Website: lowes
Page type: customer-info-address
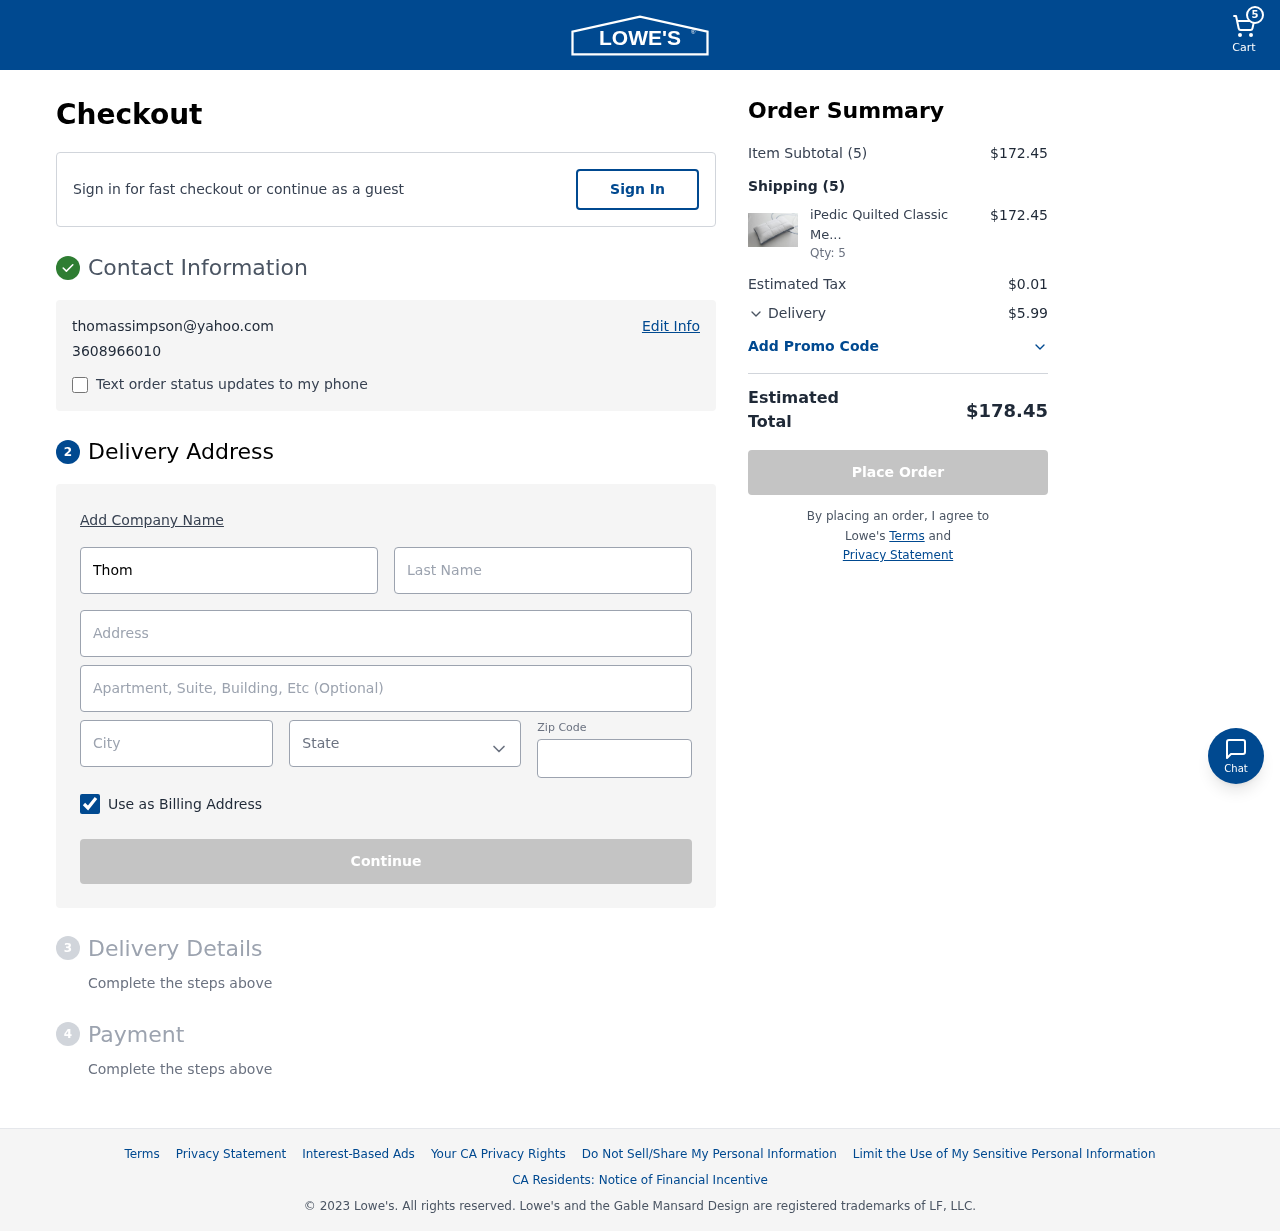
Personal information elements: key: PII_CITY
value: Lake Seth
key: PII_EMAIL
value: thomassimpson@yahoo.com
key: PII_FIRSTNAME
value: Thomas
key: PII_LASTNAME
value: Simpson
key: PII_PHONE
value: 3608966010
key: PII_POSTCODE
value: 46080
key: PII_STATE
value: VI
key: PII_STREET
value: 4933 Sarah Branch
Product elements: key: PRODUCT1_NAME
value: iPedic Quilted Classic Memory Foam Pillow, King
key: PRODUCT1_QUANTITY
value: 5
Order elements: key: ORDER_NUM_ITEMS
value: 5
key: ORDER_SUBTOTAL
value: $172.45
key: ORDER_NUM_ITEMS2
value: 5
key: ORDER_SUBTOTAL2
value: $172.45
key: ORDER_TAX
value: $0.01
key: ORDER_SHIPPING_COST
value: $5.99
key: ORDER_TOTAL
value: $178.45